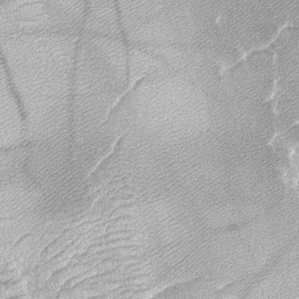
Label: frost